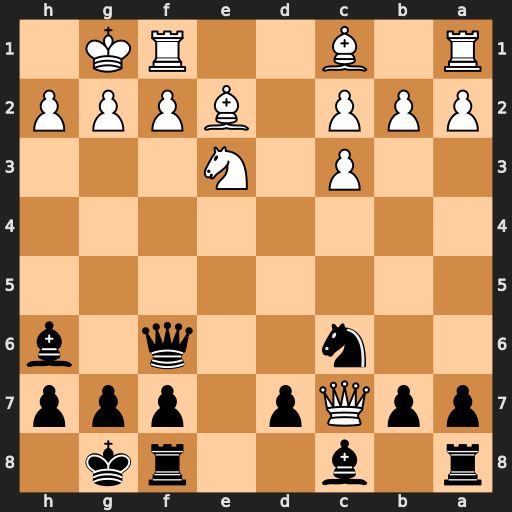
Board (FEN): r1b2rk1/ppQp1ppp/2n2q1b/8/8/2P1N3/PPP1BPPP/R1B2RK1
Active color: b
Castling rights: -
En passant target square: -
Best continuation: Bf4 Ng4 Bxc7 Nxf6+ gxf6